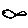
Label: fish